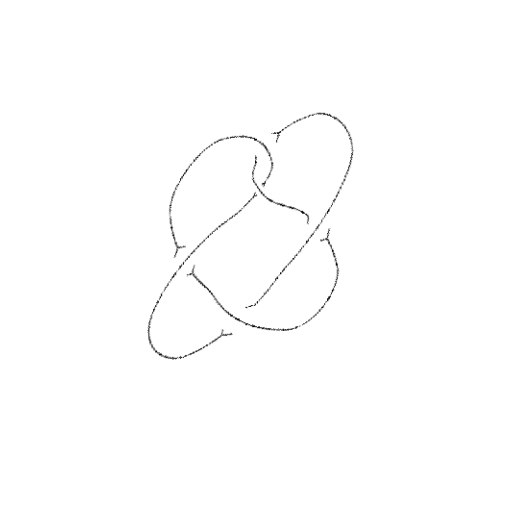
Crossing number: 5